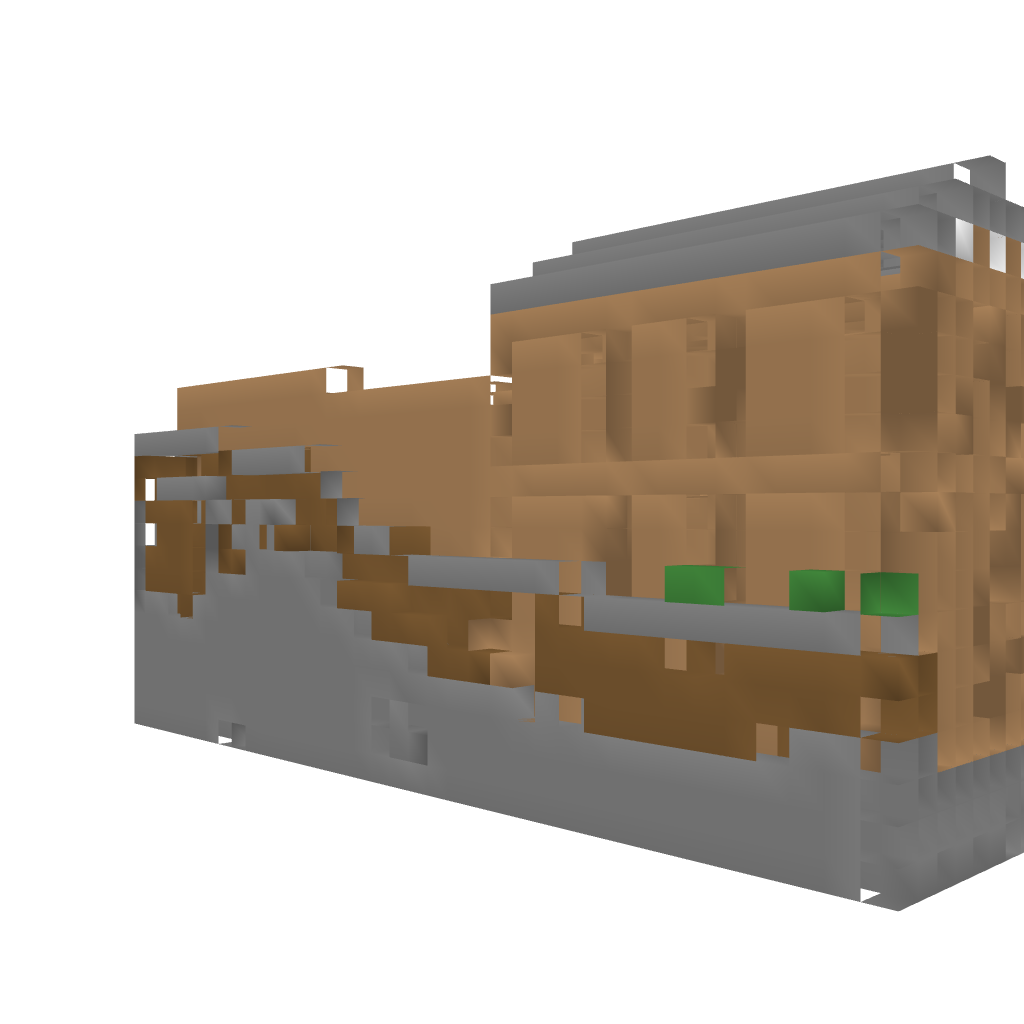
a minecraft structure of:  a block of earth with small house but more earth